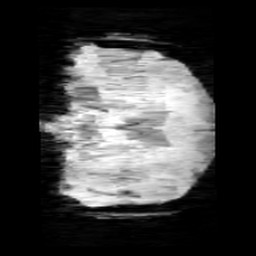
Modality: minIP
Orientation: coronal
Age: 11
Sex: male
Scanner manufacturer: siemens
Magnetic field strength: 3 T
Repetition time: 0.027 s
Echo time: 0.02 s